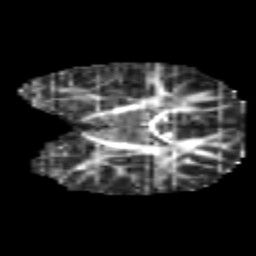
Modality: FA
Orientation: coronal
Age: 7
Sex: female
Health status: healthy